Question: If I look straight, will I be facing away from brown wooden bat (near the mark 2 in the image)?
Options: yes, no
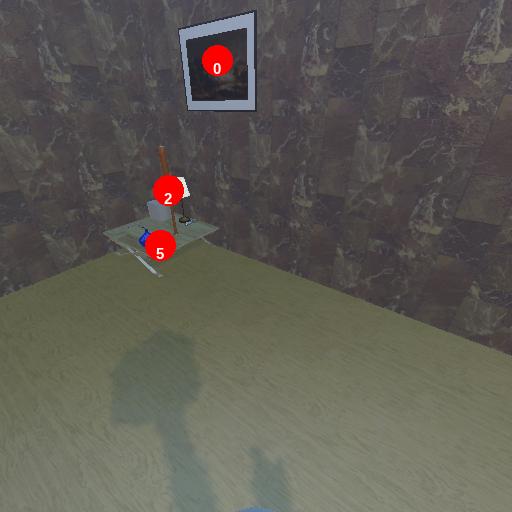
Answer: yes